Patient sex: M
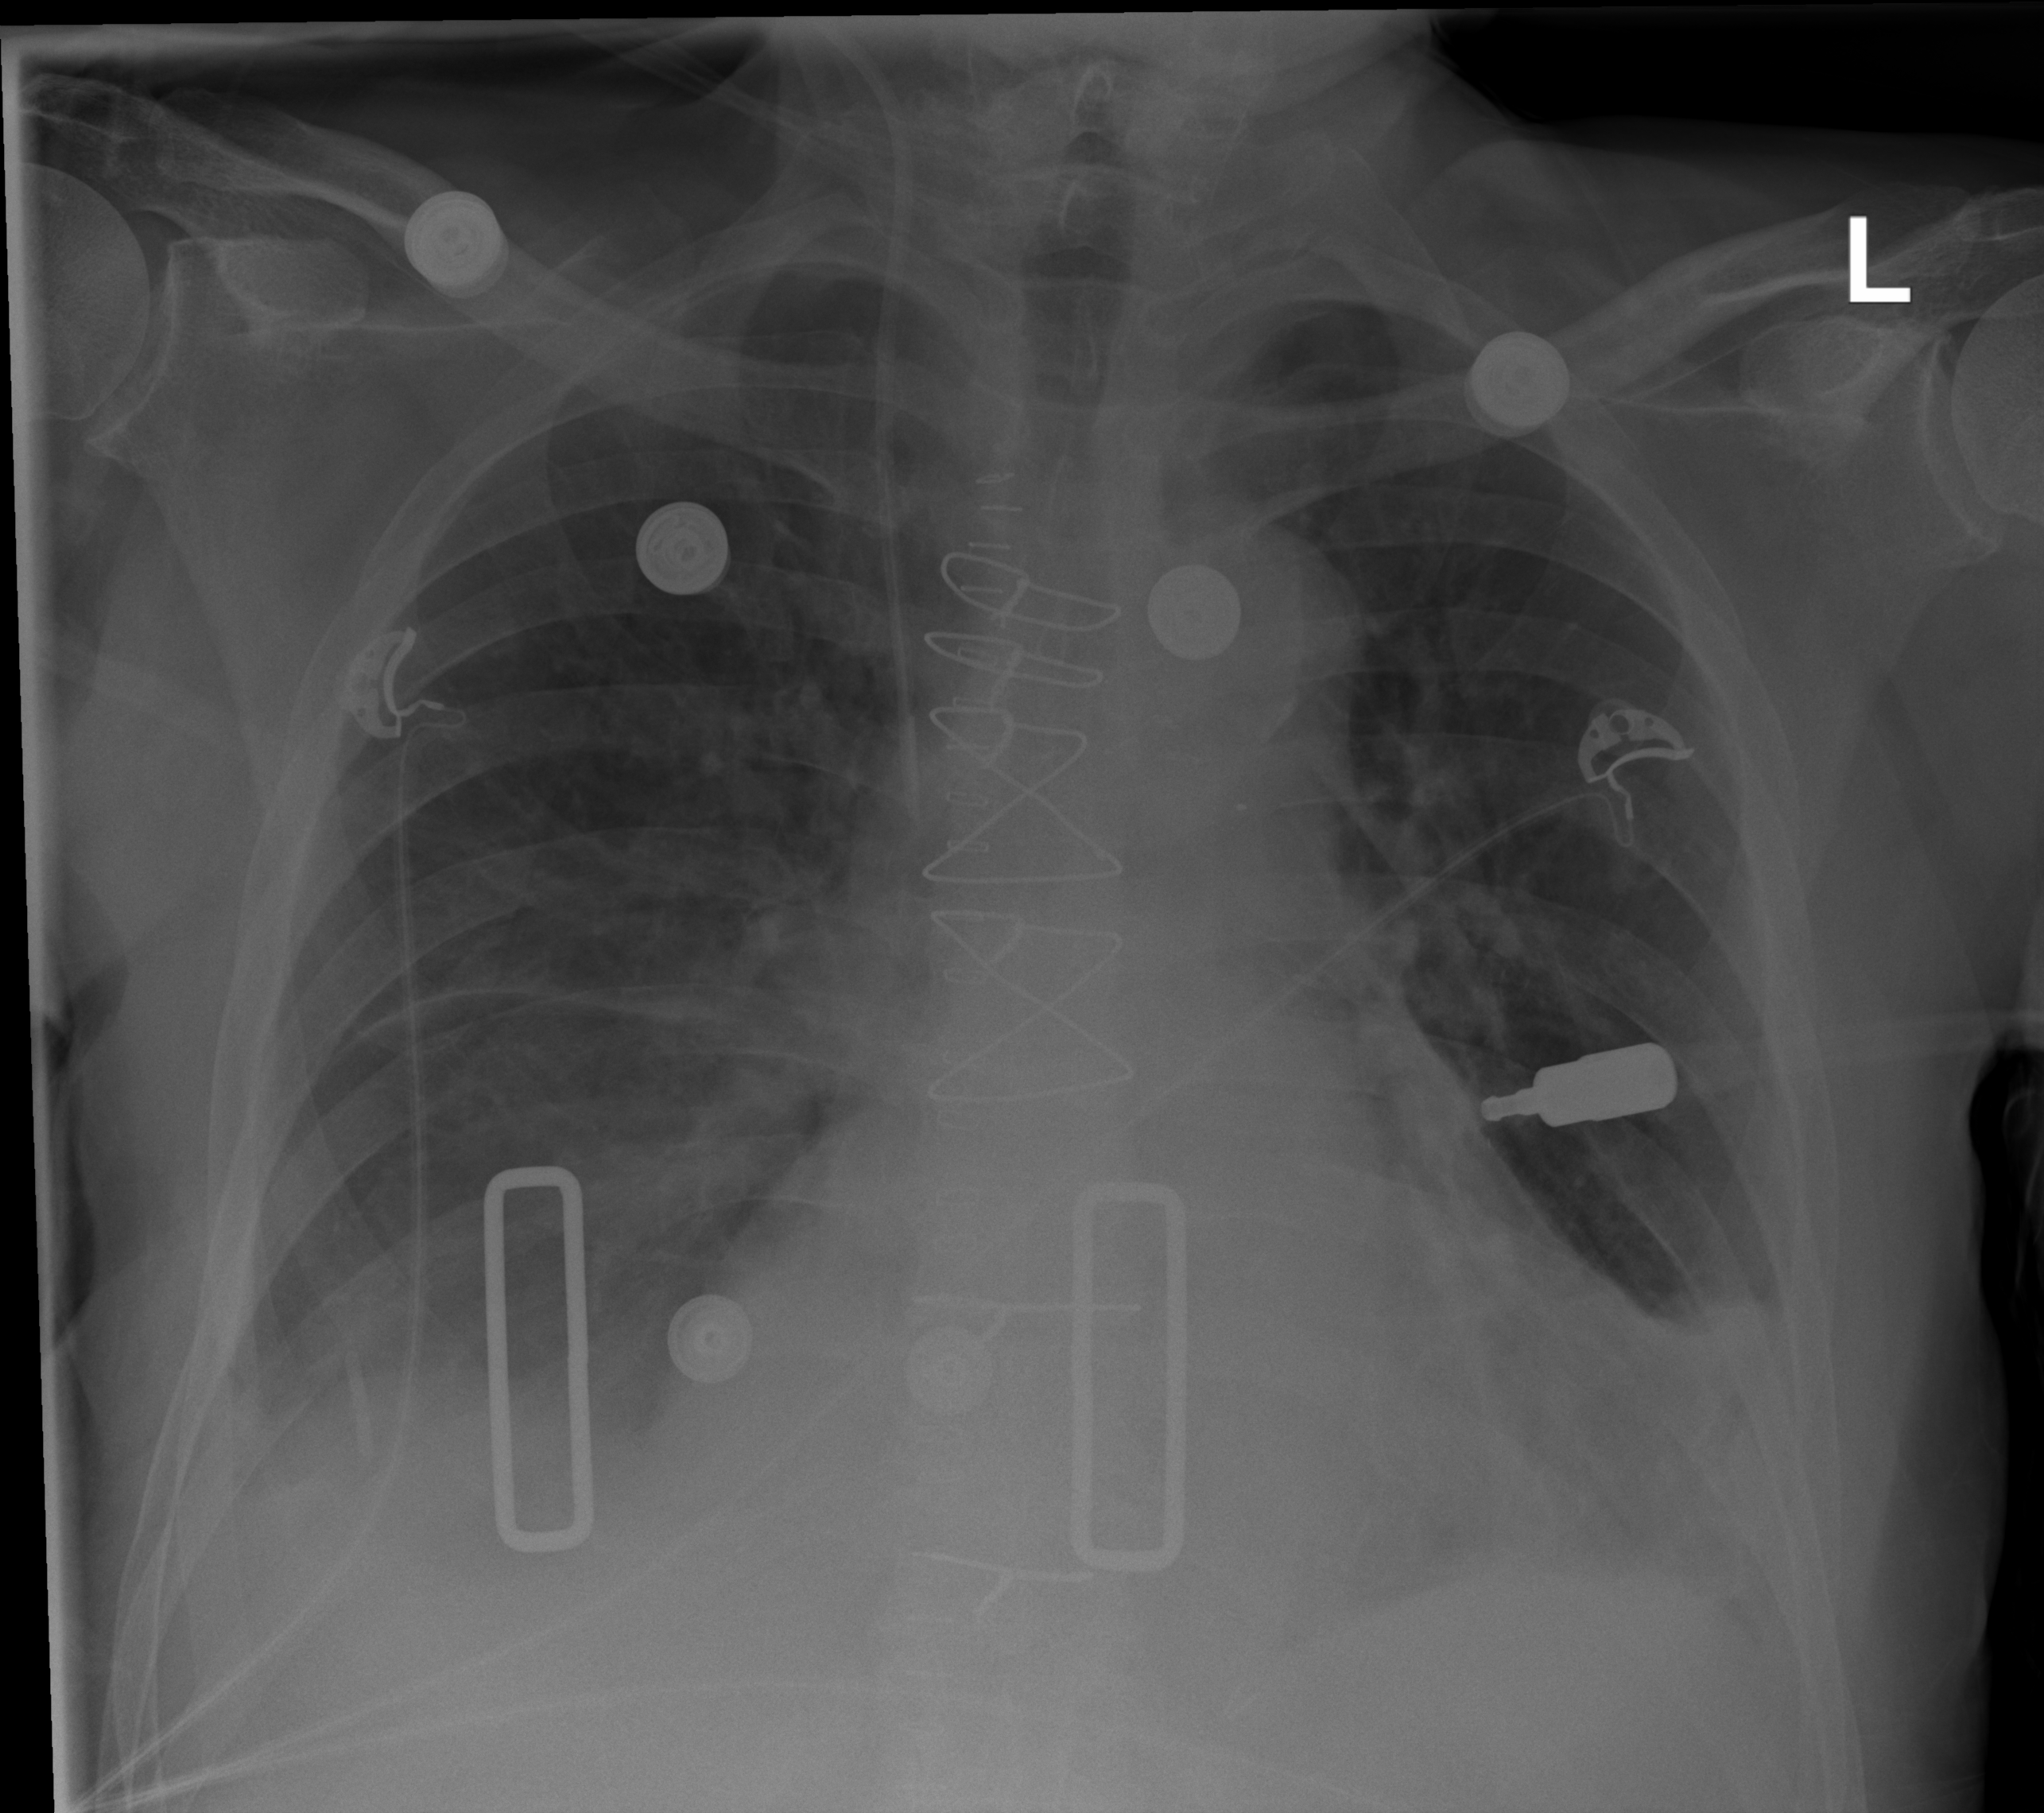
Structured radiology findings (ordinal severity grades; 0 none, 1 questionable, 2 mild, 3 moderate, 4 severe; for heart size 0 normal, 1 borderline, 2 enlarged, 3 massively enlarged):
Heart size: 2
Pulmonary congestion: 0
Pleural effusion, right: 2
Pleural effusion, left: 2
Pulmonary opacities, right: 0
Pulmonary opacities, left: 0
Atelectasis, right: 2
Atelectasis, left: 2